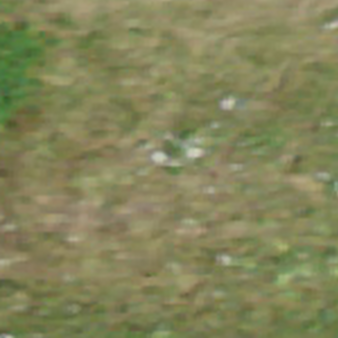
Label: other